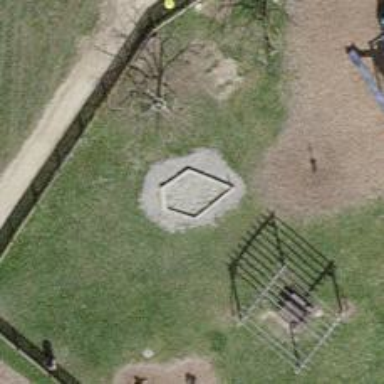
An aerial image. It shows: Sandpit playground.